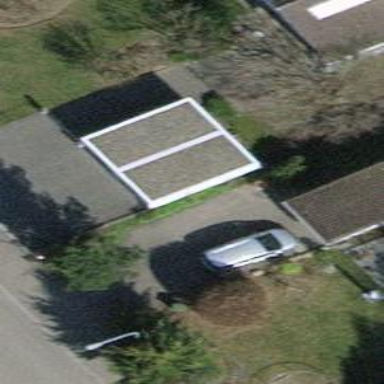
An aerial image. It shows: Garage.